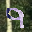
Label: 9